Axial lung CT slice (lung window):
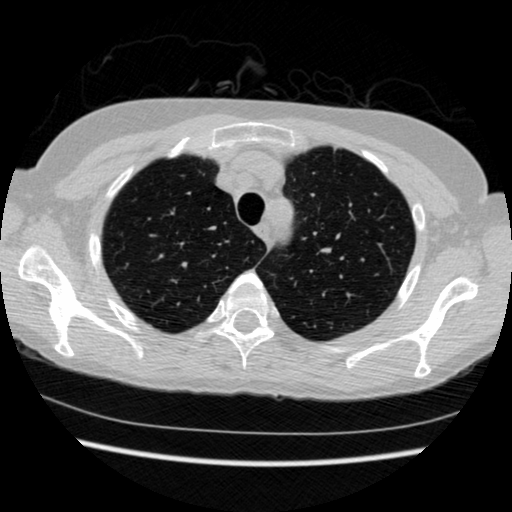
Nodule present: no